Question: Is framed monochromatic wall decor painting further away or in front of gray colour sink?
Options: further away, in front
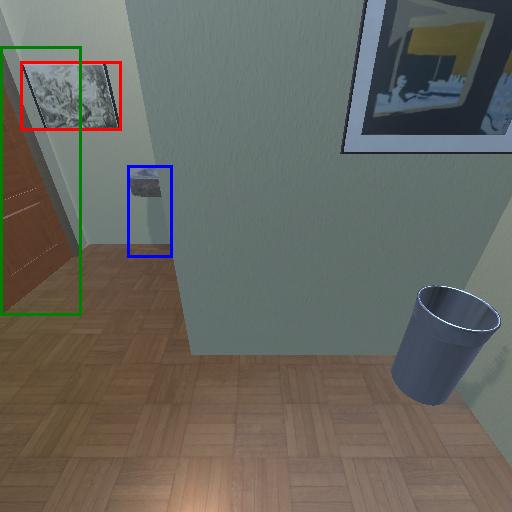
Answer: further away